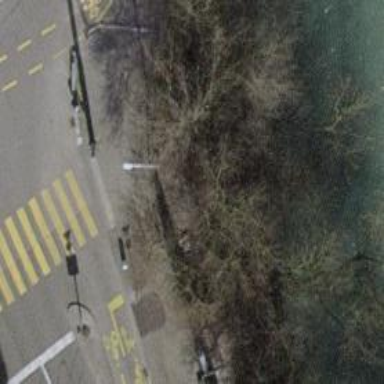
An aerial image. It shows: Steps with asphalt surface.